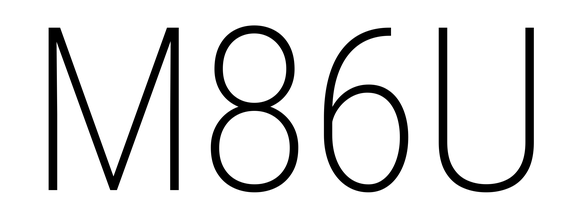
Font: Roboto_Condensed_ExtraLight